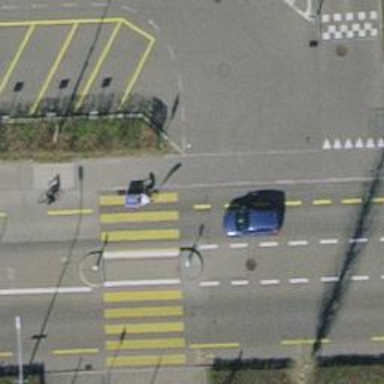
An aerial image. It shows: Unmarked crossing with traffic calming table on the road.